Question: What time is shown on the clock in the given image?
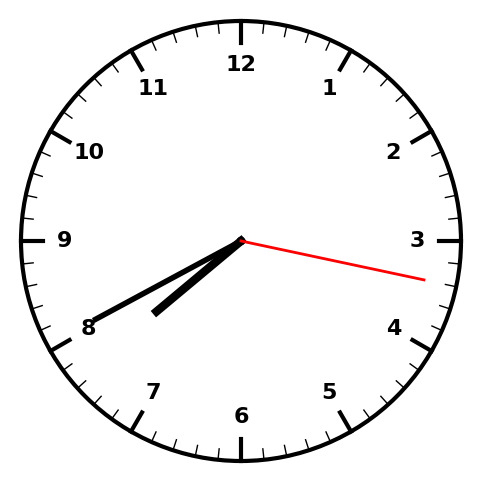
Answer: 07:40:17